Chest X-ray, AP view. Patient: 30 years old, sex F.
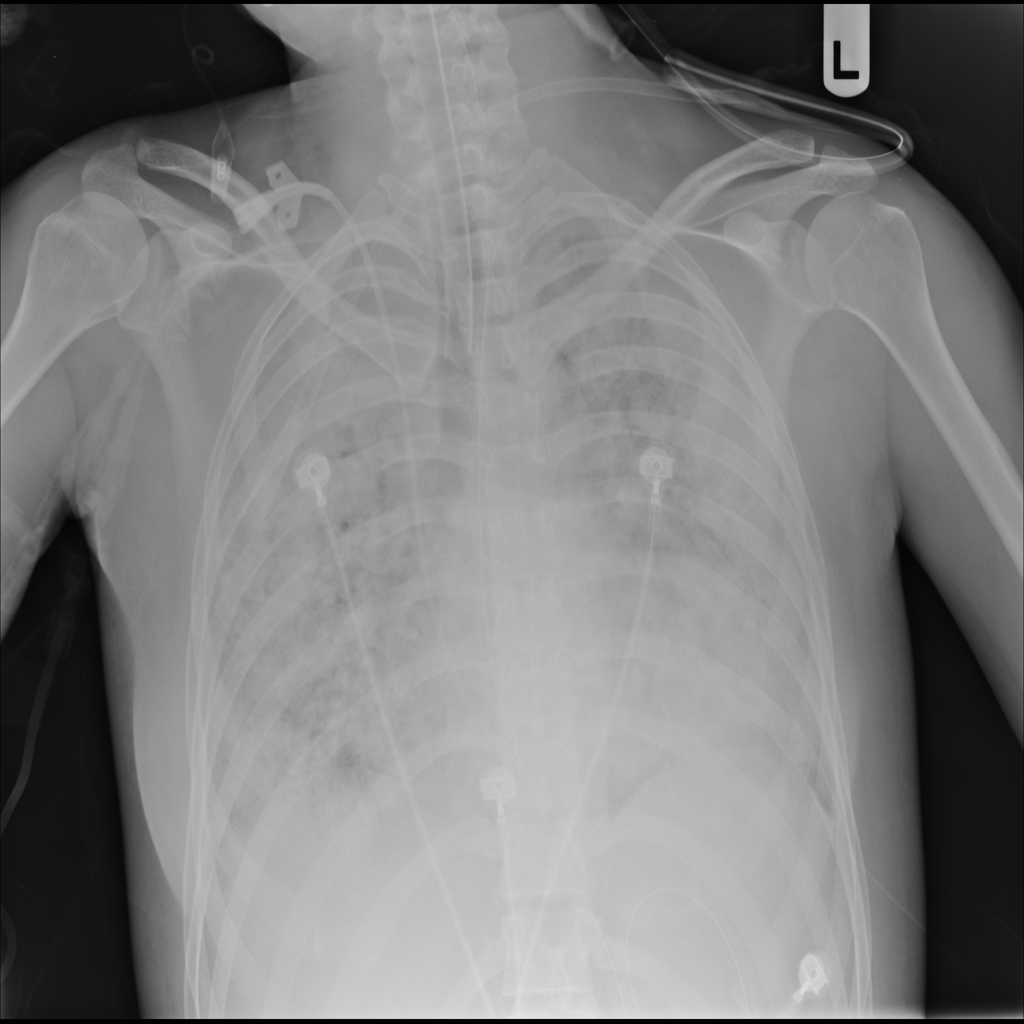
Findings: Consolidation